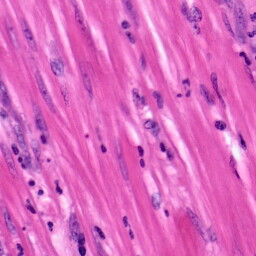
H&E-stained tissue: Pancreatic